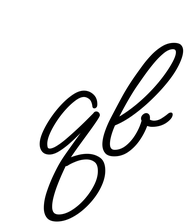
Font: MeowScript-Regular